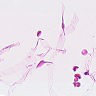
Metastatic tissue present: no